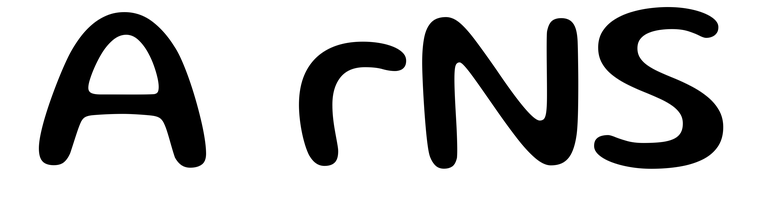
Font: Gluten_Regular